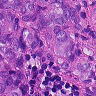
Metastatic tissue present: yes